Question: I'm trying to create a JPanel that displays webpages. I've gotten to the stage
where I can read the webpage, however when I display the page, it looks all muddled
up, see below.

Here is the source code:
'''
import java.awt.*;
import java.awt.event.*;
import javax.swing.*;
import java.net.*;
import java.io.*;
public class Browser {
private JFrame frame;
private JPanel panelTop;
private JEditorPane editor;
private JScrollPane scroll;
private JTextField field;
private JButton button;
private URL url;
public Browser(String title) {
initComponents();
//set the title of the frame
frame.setTitle(title);
//set the default cloe op of the jframe
frame.setDefaultCloseOperation(JFrame.EXIT_ON_CLOSE);
//set size of frame
frame.setSize(800,600);
//add jpanel to north of jframe
frame.add(BorderLayout.NORTH, panelTop);
//add textfield and navigation button to jpanel.
panelTop.add(field);
panelTop.add(button);
//add scroll pane to jframe center
frame.add(BorderLayout.CENTER, scroll);
//set the frame visible
frame.setVisible(true);
}//end Browser() constructor
private void initComponents() {
//create the JFrame
frame = new JFrame();
//create the JPanel used to hold the text field and button.
panelTop = new JPanel();
//set the url
try {
url = new URL("http://www.google.co.uk");
}
catch(MalformedURLException mue) {
JOptionPane.showMessageDialog(null,mue);
}
//create the JEditorPane
try {
editor = new JEditorPane(url);
//set the editor pane to false.
editor.setEditable(false);
}
catch(IOException ioe) {
JOptionPane.showMessageDialog(null,ioe);
}
//create the scroll pane and add the JEditorPane to it.
scroll = new JScrollPane(editor, JScrollPane.VERTICAL_SCROLLBAR_AS_NEEDED,
JScrollPane.HORIZONTAL_SCROLLBAR_AS_NEEDED);
//create the JTextField
field = new JTextField();
//set the JTextField text to the url.
//we're not doing this on the event dispatch thread, so we need to use
//SwingUtilities.
SwingUtilities.invokeLater(new Runnable() {
public void run() {
field.setText(url.toString());
}
});
//create the button for chanign pages.
button = new JButton("Go");
//add action listener to the button
button.addActionListener(new ActionListener() {
public void actionPerformed(ActionEvent e) {
try {
editor.setPage(field.getText());
}
catch(IOException ioe) {
JOptionPane.showMessageDialog(null, ioe);
}
}
});
}//end initComponents()
public static void main(String[] args) {
SwingUtilities.invokeLater(new Runnable() {
public void run() {
new Browser("Simple web browser");
}
});
}//end main method.
}//end Browser class
'''
Is there some methods I am missing that read CSS ande flash etc?
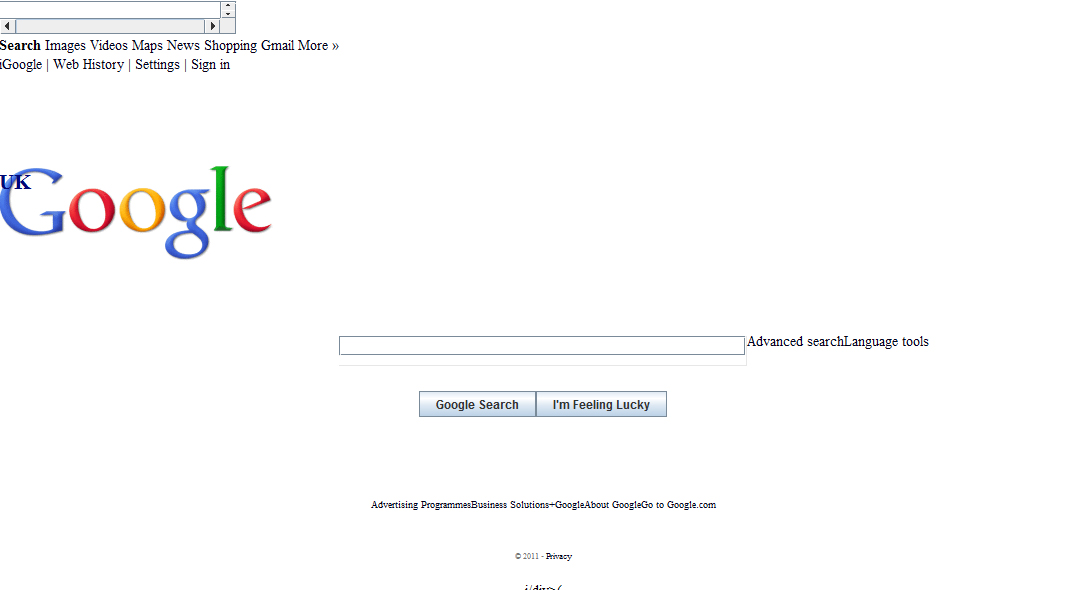
Answer: Just because 'JEditorPane' renders old (parts of 3.2) HTML and simple CSS does not make it a browser. It is suitable only for content that you control.
> Is there some methods I am missing that read CSS ..
It does support simple styles.
> .. flash etc?
Not supported in the default <URL>.
Support for new HTML elements be added to the editor kit, but you need to supply the component that renders the Flash, ..applet, whatever.